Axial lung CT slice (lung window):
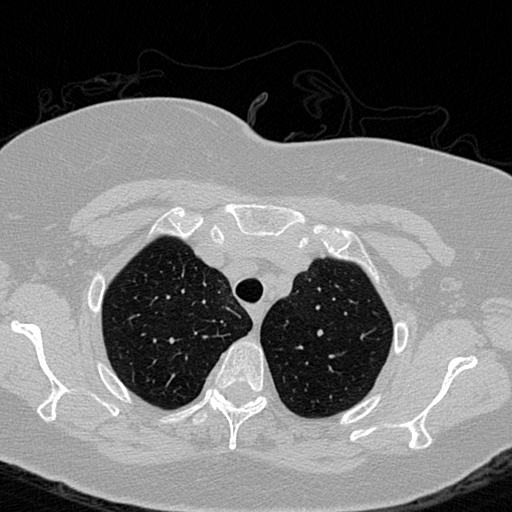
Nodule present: no